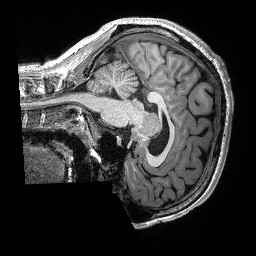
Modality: T1w
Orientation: sagittal
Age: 23
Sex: male